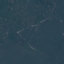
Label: Forest